Interaction volume radius: 10 \u00c5
Interaction volume height: 20 \u00c5
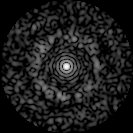
Disorder parameter: 0.8266